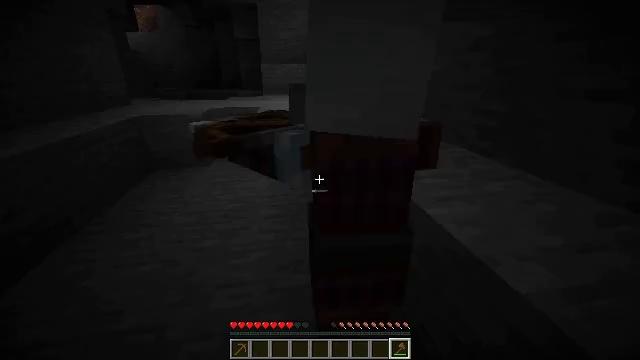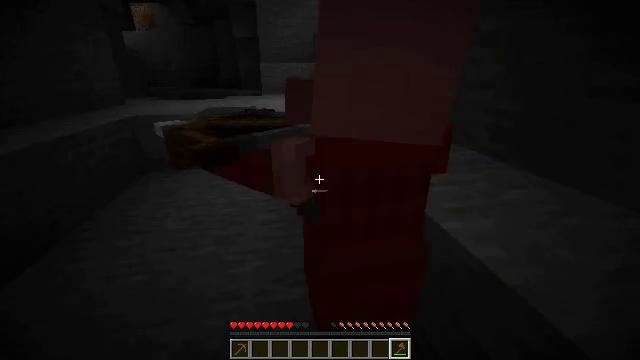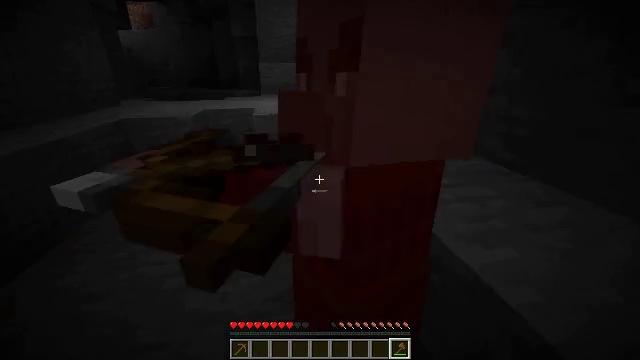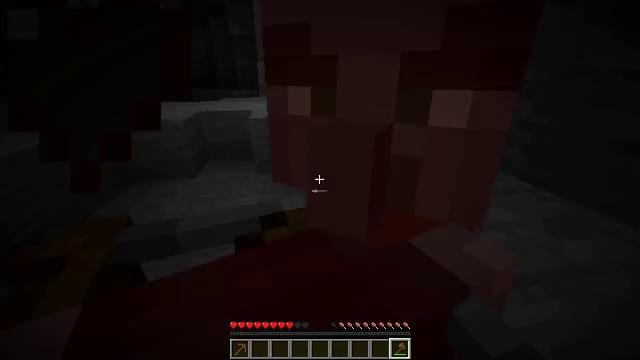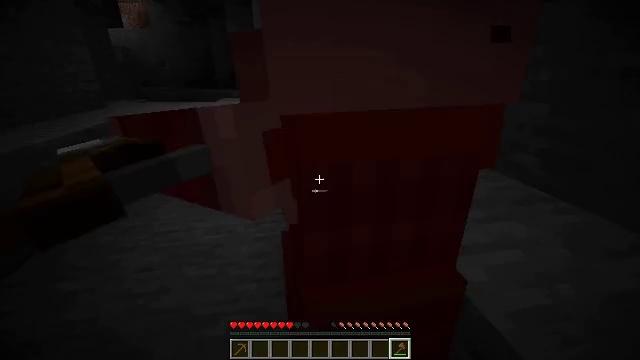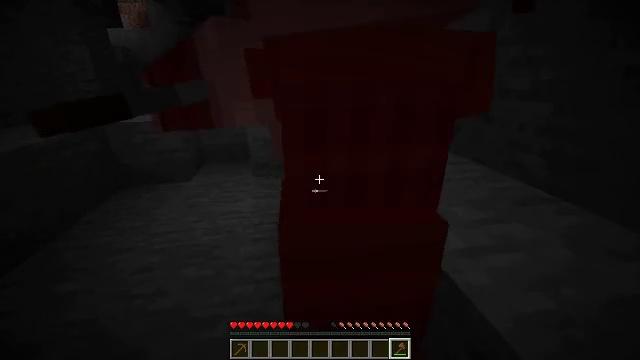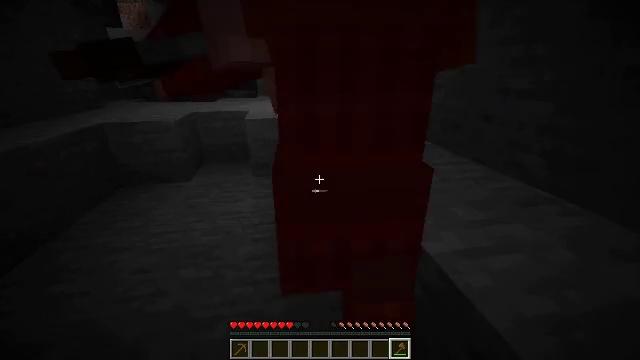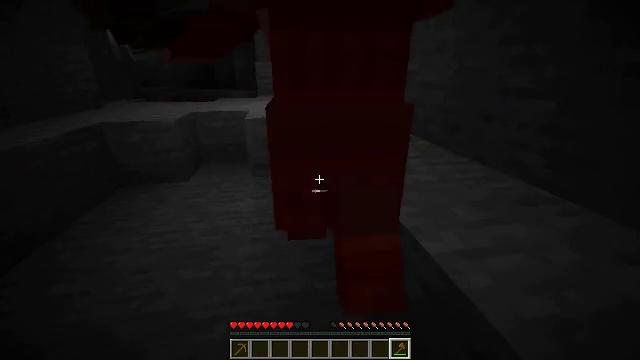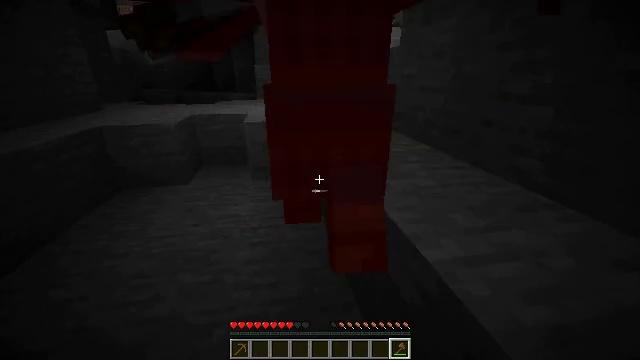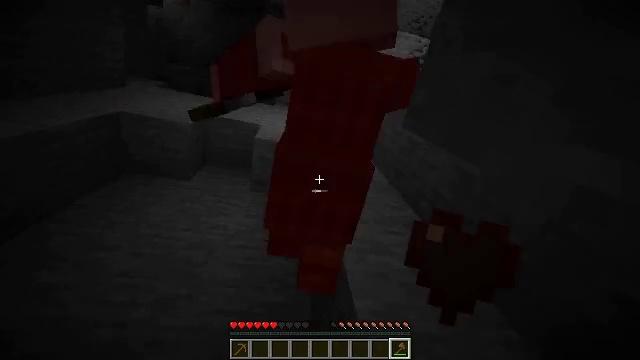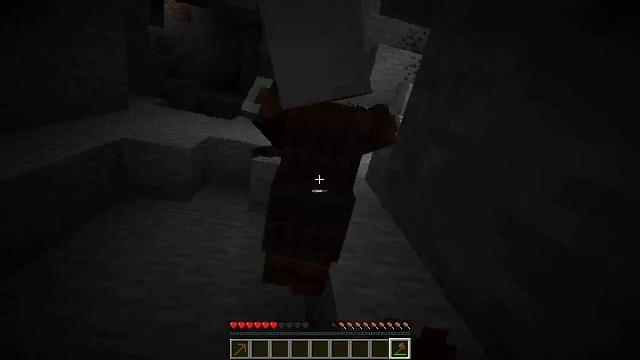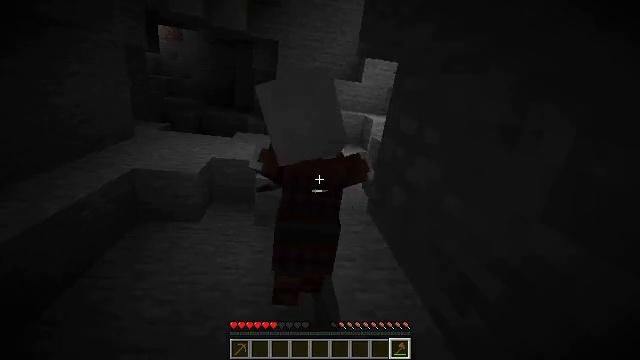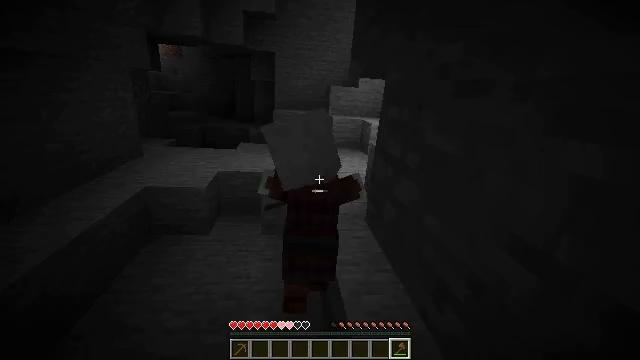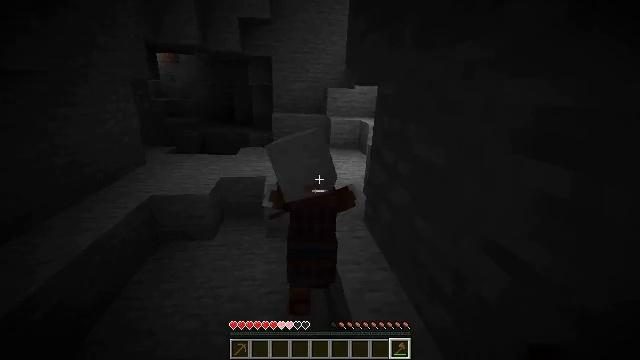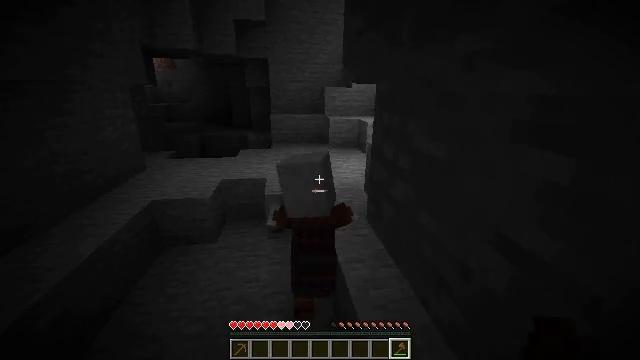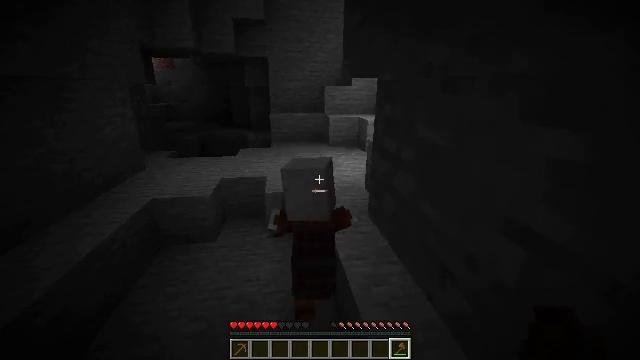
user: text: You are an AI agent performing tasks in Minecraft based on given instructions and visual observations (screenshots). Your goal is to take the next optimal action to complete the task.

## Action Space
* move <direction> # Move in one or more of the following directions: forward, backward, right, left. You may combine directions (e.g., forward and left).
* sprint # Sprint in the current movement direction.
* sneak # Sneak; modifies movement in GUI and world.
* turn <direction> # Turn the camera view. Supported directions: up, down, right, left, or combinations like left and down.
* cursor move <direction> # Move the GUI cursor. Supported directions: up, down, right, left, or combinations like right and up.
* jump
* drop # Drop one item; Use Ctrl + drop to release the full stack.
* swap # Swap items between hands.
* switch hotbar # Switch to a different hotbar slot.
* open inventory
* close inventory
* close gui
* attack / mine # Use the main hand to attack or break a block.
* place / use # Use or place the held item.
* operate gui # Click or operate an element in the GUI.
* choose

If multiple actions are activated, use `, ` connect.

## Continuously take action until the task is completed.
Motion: motion action
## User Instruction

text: Hunt the pillager.
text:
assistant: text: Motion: move forward
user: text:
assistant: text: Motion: move forward
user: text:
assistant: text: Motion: no_op
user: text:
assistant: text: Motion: no_op
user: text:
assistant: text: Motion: no_op
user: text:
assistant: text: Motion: no_op
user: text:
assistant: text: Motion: no_op
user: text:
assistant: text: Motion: jump
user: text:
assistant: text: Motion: move forward, jump
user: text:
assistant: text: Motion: move forward, turn up, jump
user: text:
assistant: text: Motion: move forward, jump
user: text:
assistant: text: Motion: move forward, jump
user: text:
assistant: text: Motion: move forward
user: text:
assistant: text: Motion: move forward
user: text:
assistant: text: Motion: move forward
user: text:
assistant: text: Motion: move forward
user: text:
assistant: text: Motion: move forward
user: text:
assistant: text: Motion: move forward
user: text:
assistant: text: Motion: move forward, turn left and up
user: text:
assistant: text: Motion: move forward, turn up
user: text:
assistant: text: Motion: move forward, turn down, attack / mine
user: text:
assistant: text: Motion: move forward, turn down, attack / mine
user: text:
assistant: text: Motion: move forward, attack / mine
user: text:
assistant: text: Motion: move forward, turn right
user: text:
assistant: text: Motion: move forward
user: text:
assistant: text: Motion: no_op